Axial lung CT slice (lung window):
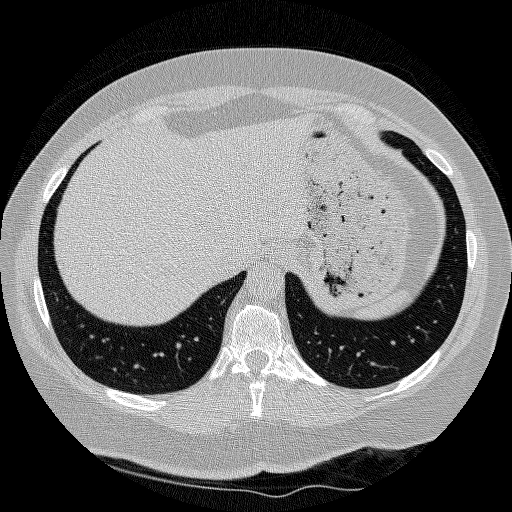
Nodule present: no